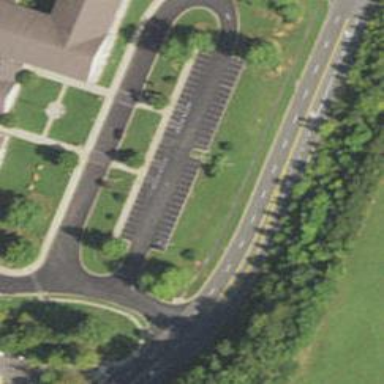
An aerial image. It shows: Parking space is available.